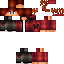
A male human skin with dark skin, wearing brown long hair dressed in a red hoodie and red pants, featuring a closed mouth.